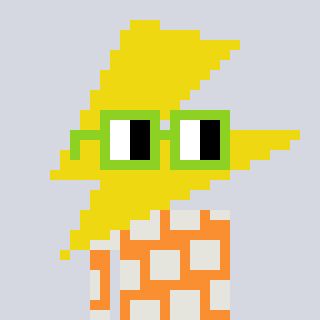
a pixel art character with square light green glasses, a lightning bolt-shaped head and a orange-colored body on a cool background